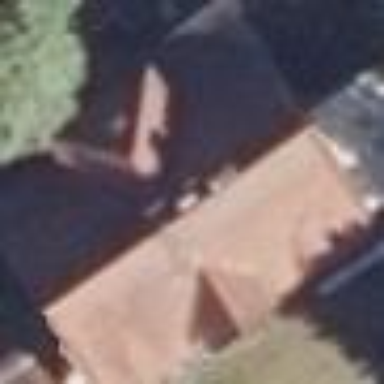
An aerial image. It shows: Detached building with gabled roof.